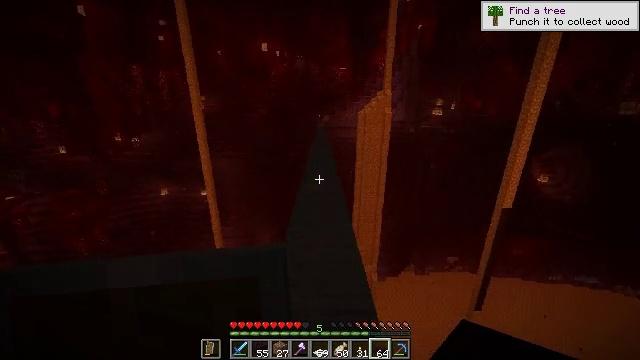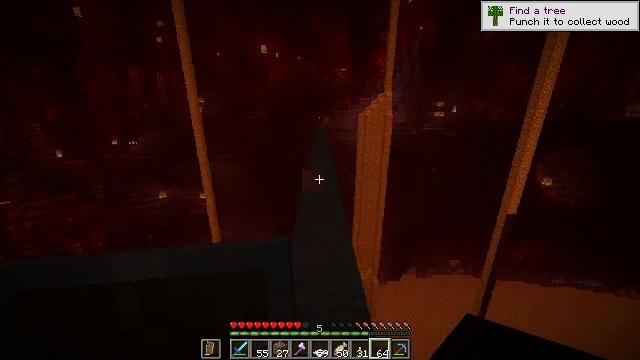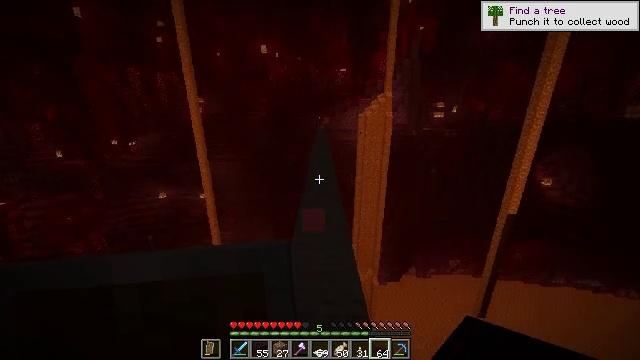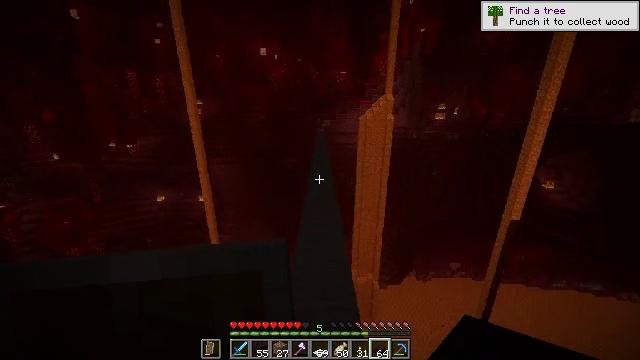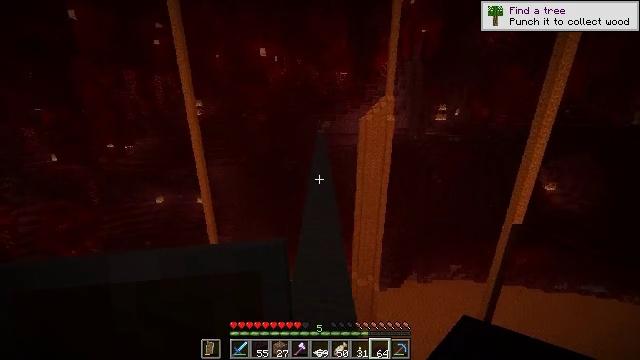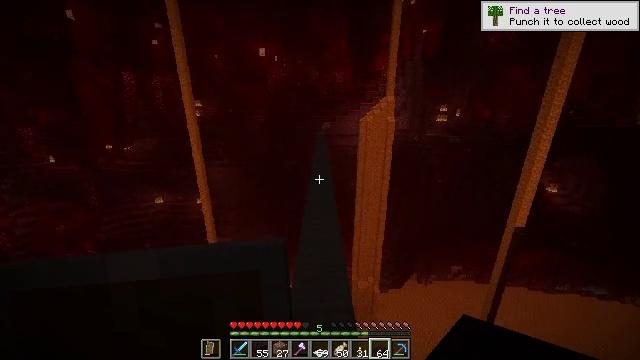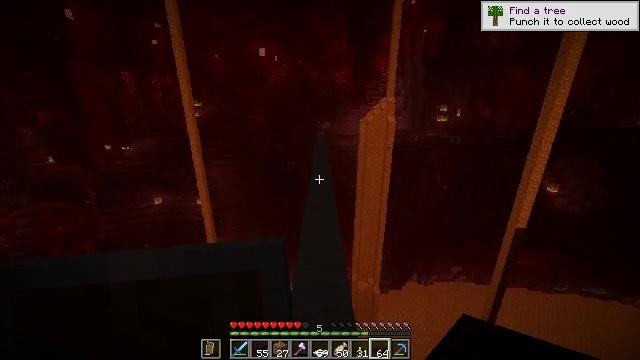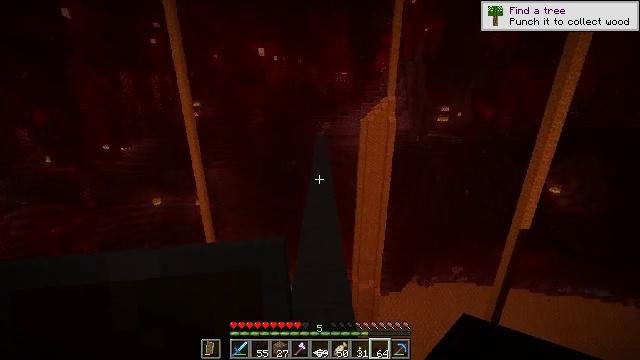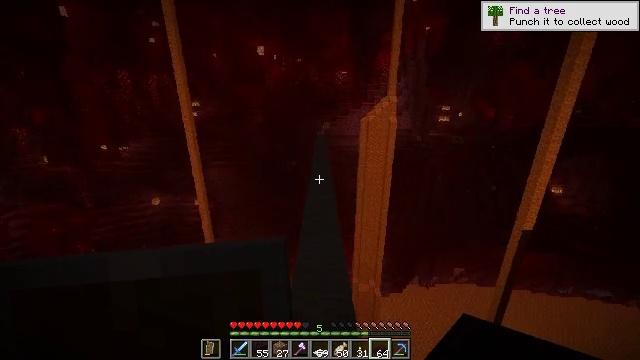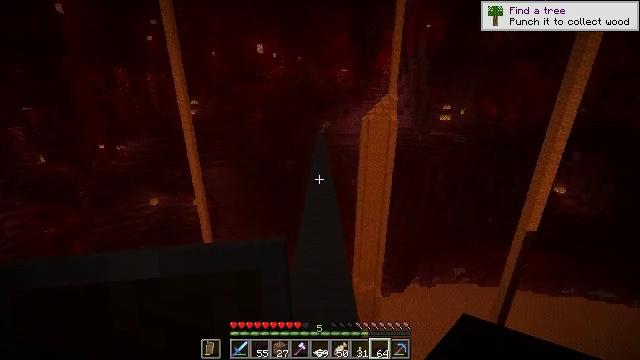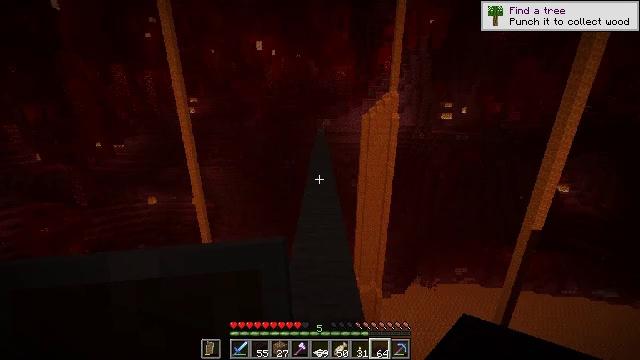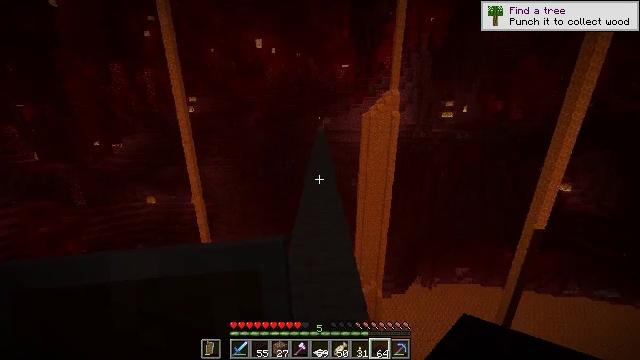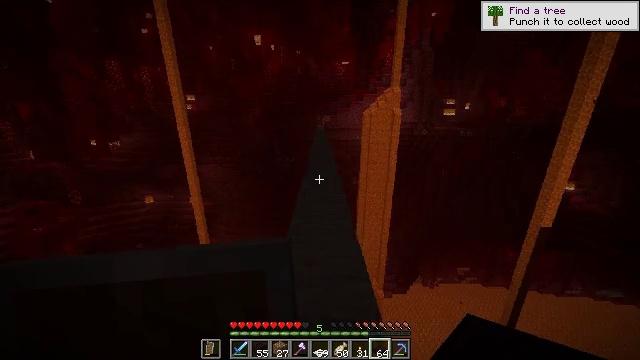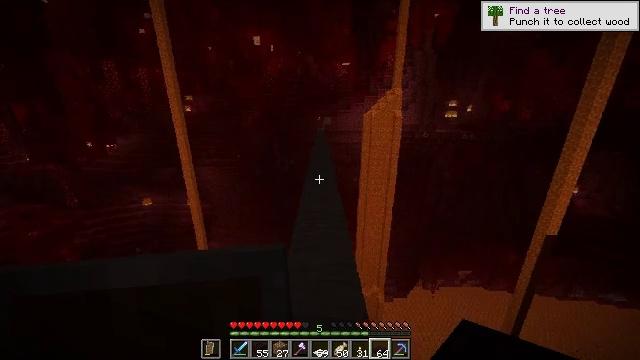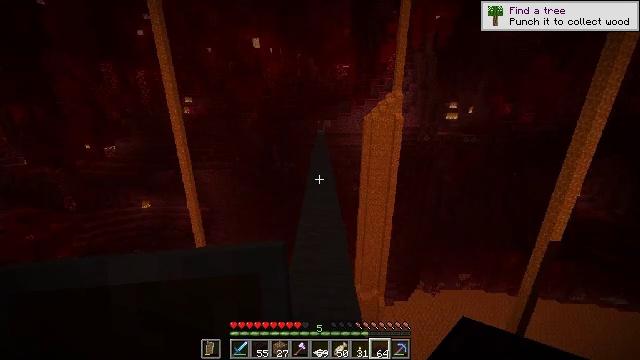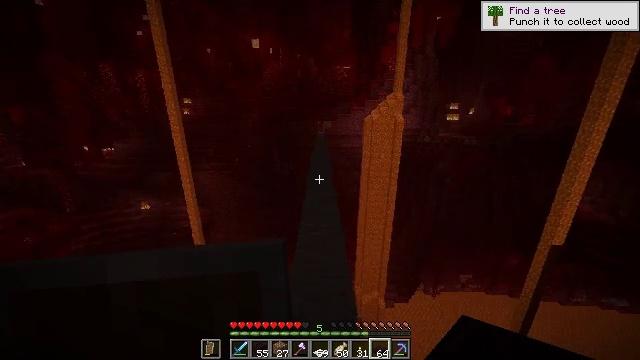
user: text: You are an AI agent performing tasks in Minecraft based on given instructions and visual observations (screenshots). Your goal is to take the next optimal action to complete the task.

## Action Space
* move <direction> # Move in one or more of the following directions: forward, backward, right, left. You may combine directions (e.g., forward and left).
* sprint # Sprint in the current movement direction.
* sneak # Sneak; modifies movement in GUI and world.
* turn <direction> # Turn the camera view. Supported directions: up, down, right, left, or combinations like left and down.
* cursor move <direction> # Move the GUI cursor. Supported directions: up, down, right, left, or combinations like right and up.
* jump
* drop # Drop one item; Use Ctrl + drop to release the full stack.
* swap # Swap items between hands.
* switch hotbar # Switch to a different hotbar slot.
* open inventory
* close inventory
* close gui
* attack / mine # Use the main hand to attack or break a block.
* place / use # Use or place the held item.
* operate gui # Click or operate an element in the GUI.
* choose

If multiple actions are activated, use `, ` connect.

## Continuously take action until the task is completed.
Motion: motion action
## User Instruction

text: Make nether brick stairs in a crafting table.
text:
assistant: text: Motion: move forward, jump
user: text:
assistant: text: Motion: move forward, jump
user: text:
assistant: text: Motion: move forward, jump
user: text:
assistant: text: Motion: move forward, jump
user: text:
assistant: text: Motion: move forward, jump
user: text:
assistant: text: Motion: move forward, jump
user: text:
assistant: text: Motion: move forward, jump
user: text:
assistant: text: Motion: move forward, jump
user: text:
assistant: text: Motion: move forward, jump
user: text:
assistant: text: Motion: move forward, jump
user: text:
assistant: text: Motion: move forward, jump
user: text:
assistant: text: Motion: move forward, jump
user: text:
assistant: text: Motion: move forward, jump
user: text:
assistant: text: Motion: move forward, jump
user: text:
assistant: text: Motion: move forward, jump
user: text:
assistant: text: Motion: move forward, jump
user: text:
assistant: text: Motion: move forward, jump
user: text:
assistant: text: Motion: move forward, jump
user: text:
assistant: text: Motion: move forward, jump
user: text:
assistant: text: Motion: move forward, jump
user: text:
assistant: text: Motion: move forward, jump
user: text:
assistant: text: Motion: move forward, jump
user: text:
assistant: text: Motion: move forward, jump
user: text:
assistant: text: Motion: move forward, jump
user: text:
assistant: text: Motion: move forward, jump
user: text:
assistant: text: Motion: move forward, jump
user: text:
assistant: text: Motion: move forward, jump
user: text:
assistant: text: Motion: move forward, jump
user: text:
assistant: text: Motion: move forward, jump
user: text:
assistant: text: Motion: move forward, jump